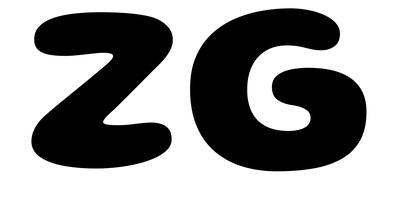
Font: Gluten_Bold